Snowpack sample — Snodgrass Mountain, Crested Butte, Colorado (2/4/25, 12:06 PM MST)
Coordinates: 38.923, -106.968
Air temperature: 35 °F
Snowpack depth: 80 cm
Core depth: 80 cm
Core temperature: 32 °F
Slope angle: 14°, slope face: 78°
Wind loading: low
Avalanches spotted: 0
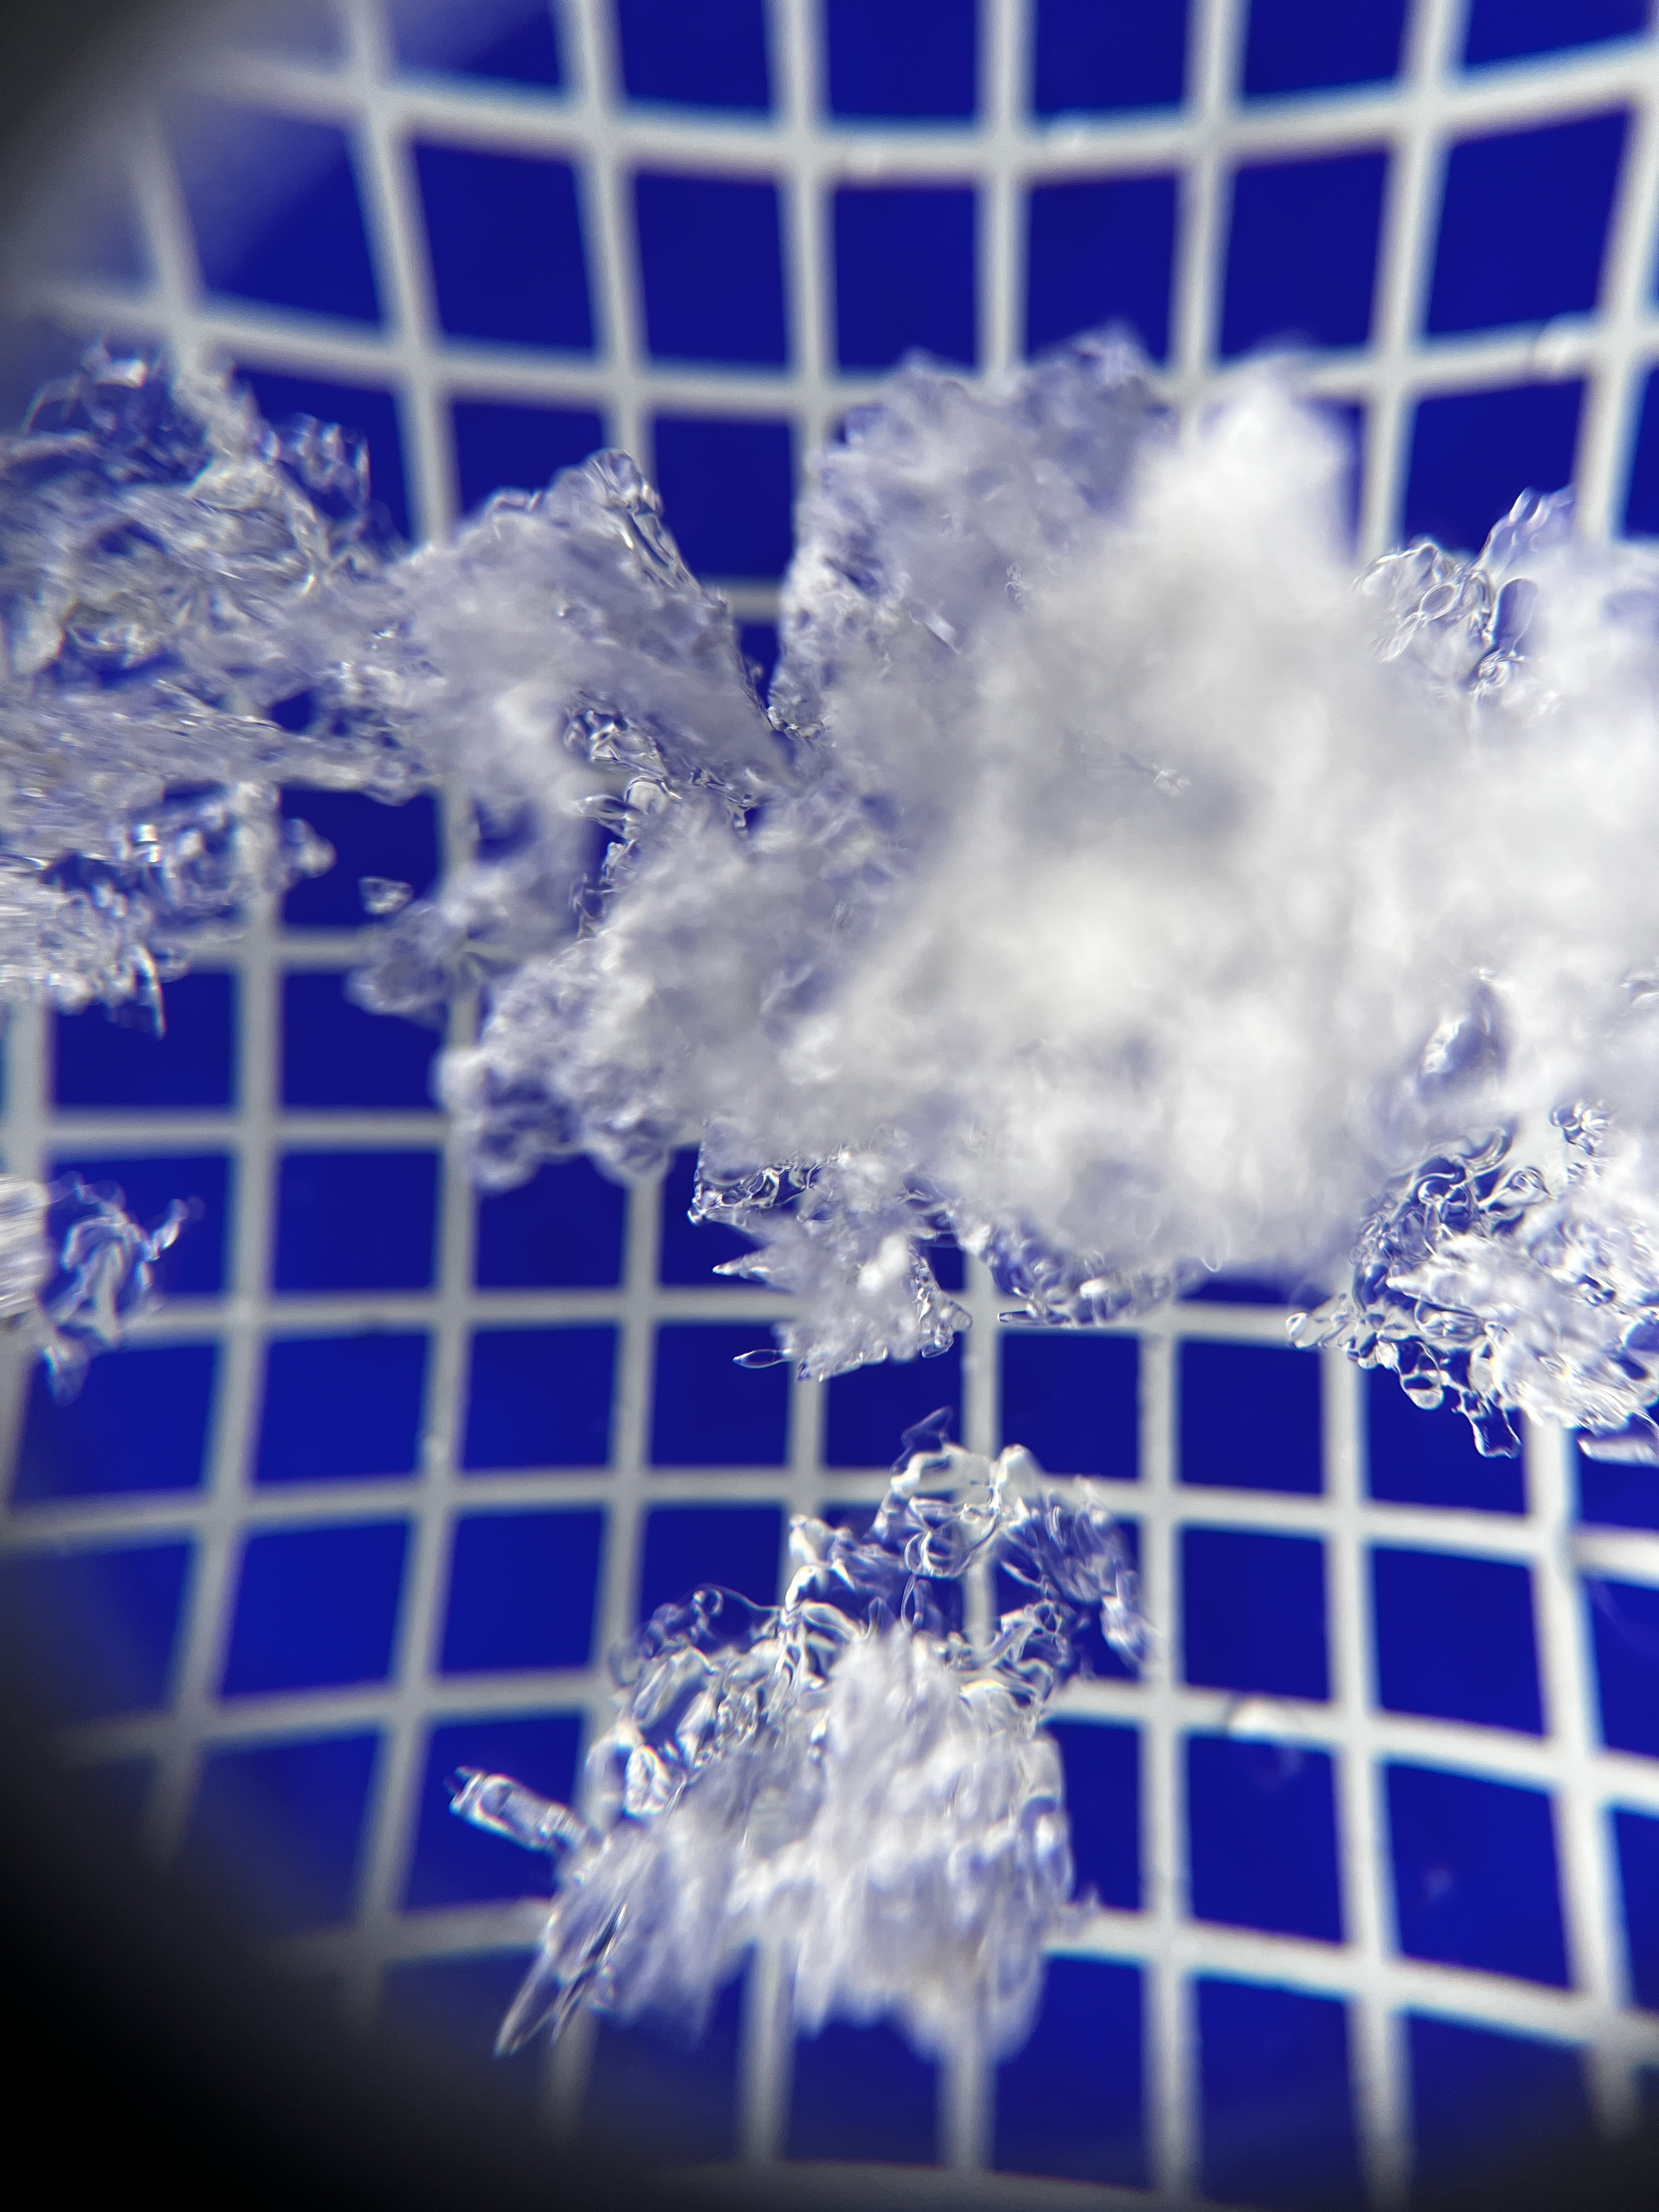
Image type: magnified_profile
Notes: No avalanches nearby, unusually warm weather for the last month reported by residents, Collected 25 yards from treeline